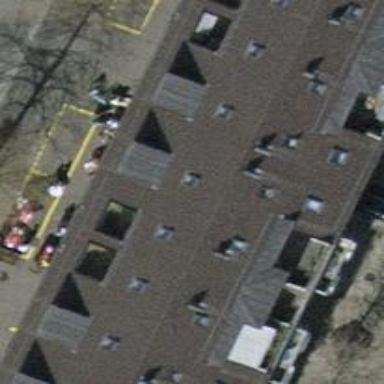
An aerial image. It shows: Cafe.